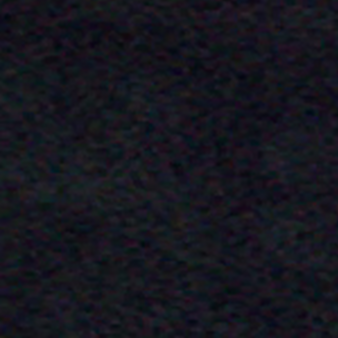
Label: other